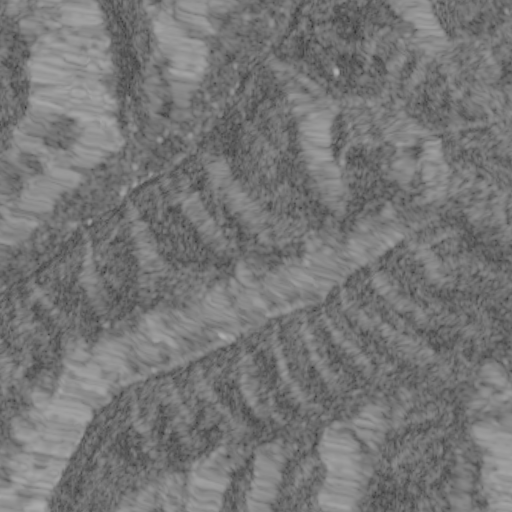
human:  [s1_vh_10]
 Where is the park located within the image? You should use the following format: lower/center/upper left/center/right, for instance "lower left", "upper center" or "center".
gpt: The park is located in the upper left of the image.
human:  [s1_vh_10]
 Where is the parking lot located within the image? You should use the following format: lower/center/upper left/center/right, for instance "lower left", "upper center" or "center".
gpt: The parking lot is located in the upper left of the image.
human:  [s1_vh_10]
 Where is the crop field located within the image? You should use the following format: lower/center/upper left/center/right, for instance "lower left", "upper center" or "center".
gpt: There is no crop field in the image.

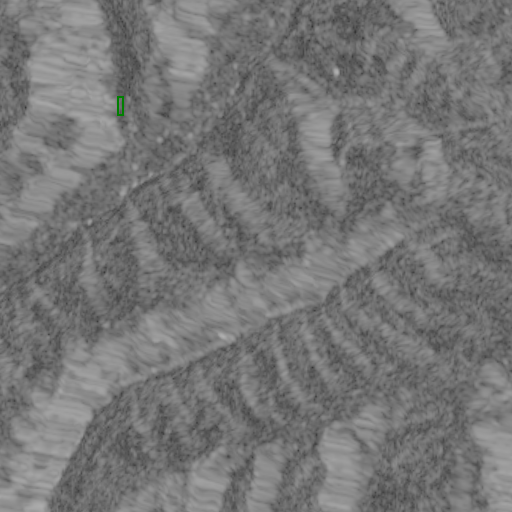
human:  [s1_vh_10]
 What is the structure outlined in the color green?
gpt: The structure outlined in green is a park.
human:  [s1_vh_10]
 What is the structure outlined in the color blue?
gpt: There is no blue outline.